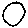
Label: circle